Interaction volume radius: 10 \u00c5
Interaction volume height: 20 \u00c5
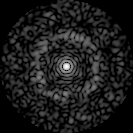
Disorder parameter: 0.8225